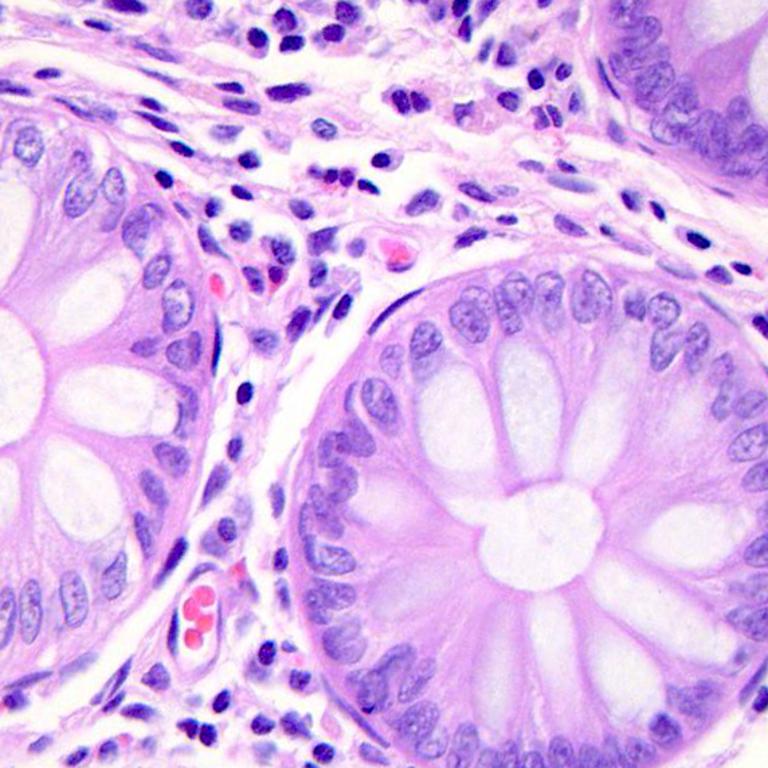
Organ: colon
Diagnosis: benign